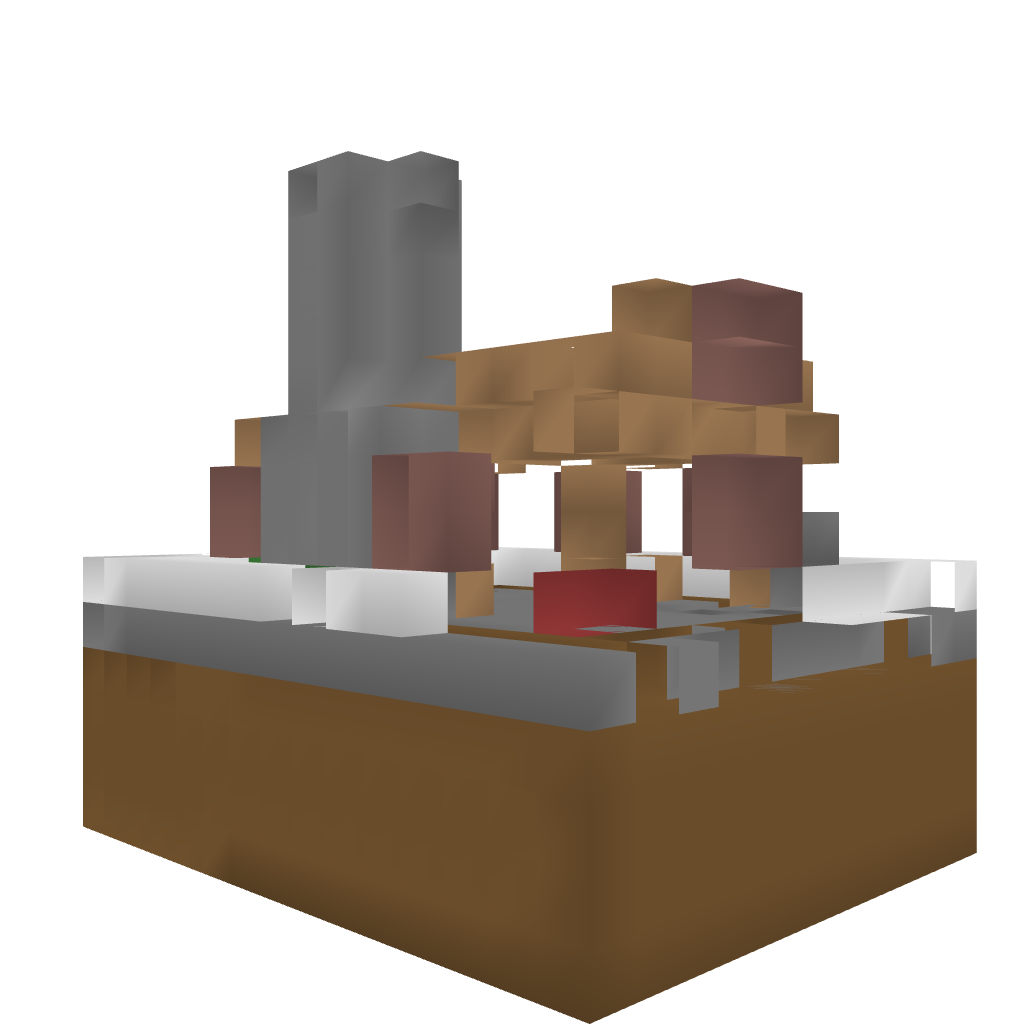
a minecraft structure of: House2 bad low quality